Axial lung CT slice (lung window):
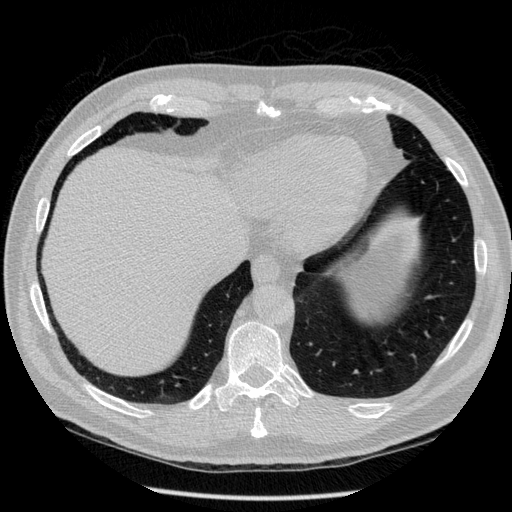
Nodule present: no